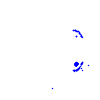
Particle: pion